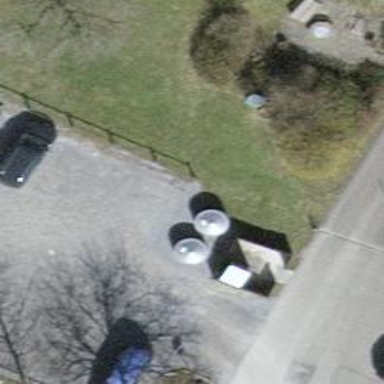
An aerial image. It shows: Recycling container for recycling.